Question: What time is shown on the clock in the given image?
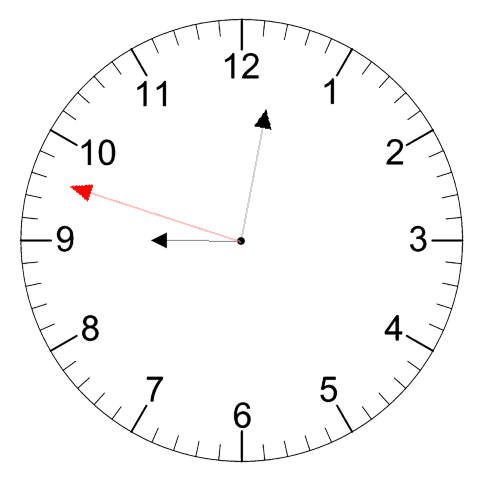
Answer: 09:01:48